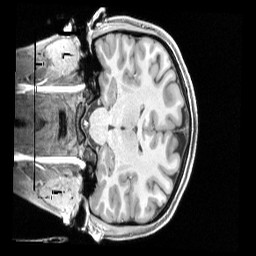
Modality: T1w
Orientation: coronal
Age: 21
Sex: female
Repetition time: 2.4 s
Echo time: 0.00222 s